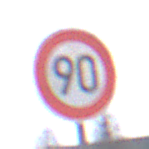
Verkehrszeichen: Geschwindigkeit90
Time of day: MorningAfternoon
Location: Outdoor (Urban)
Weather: PartlyCloudy
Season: NotSpecified
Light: Natural